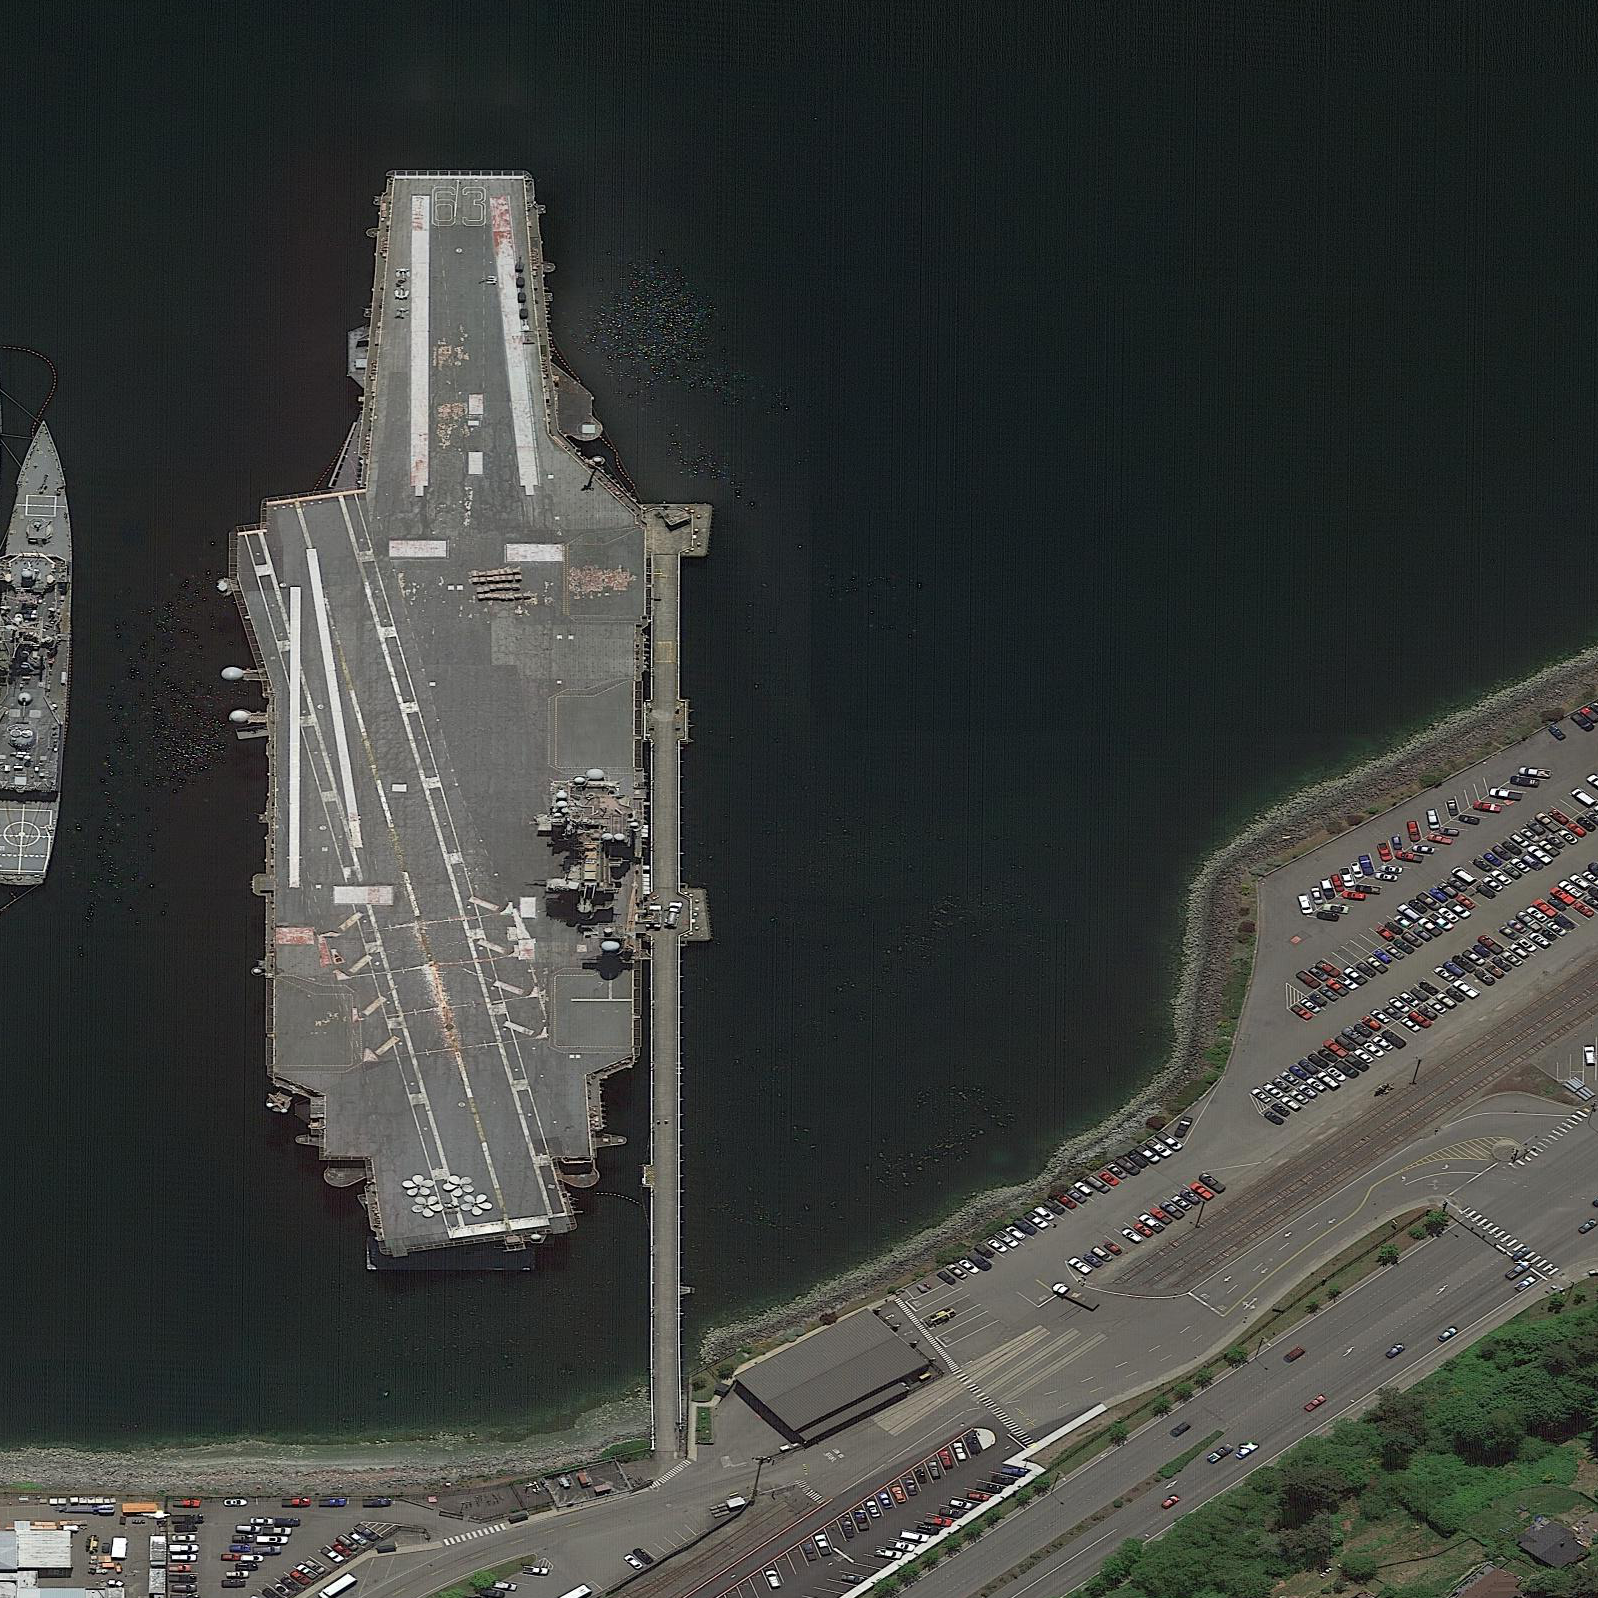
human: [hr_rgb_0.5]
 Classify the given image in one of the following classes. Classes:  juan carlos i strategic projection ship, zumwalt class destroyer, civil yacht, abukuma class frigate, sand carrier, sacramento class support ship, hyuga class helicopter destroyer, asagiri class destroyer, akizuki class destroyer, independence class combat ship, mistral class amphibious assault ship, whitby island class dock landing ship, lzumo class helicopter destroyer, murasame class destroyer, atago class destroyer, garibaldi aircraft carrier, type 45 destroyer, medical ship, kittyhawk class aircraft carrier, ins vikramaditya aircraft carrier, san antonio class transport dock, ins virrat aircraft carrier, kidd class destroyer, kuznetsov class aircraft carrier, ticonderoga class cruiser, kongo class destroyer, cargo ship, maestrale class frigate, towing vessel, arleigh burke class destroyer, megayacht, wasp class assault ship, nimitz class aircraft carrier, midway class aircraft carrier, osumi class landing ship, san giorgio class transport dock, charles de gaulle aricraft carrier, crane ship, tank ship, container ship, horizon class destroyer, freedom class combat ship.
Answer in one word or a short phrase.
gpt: KittyHawk class aircraft carrier